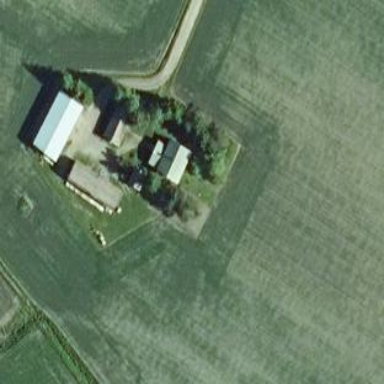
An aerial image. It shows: Farm with farmyard.